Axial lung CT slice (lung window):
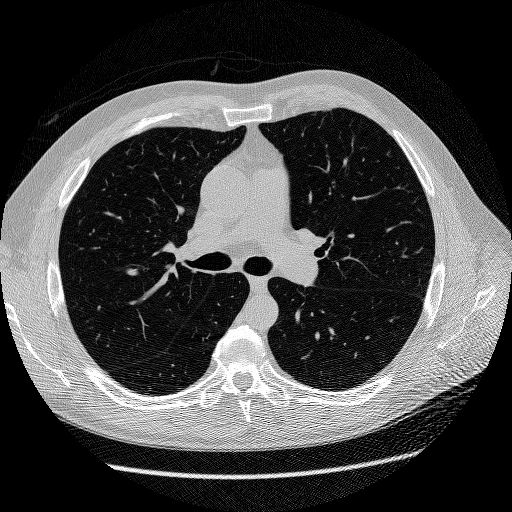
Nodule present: no